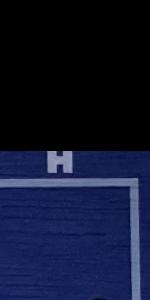
Label: Empty